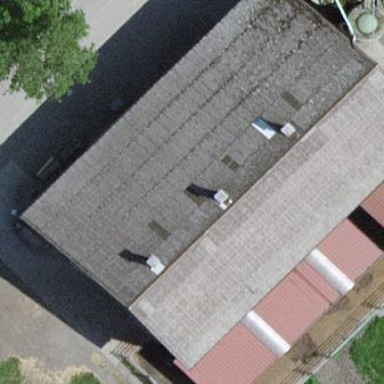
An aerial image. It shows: Farm shop located in building.